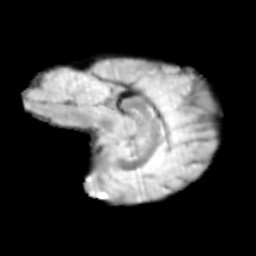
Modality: T2w
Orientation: sagittal
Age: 11
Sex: male
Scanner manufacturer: siemens
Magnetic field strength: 3 T
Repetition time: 3.8 s
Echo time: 0.07 s